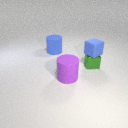
small blue rubber cube above small green metal cube